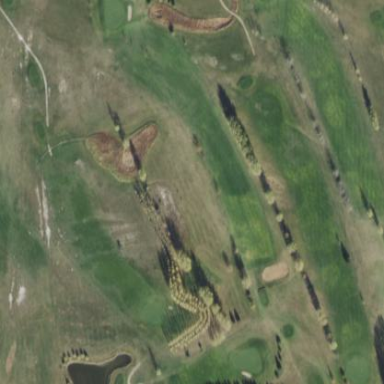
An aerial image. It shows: Golf course.